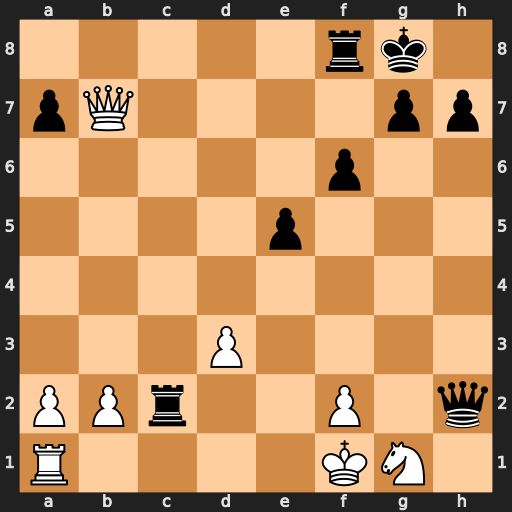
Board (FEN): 5rk1/pQ4pp/5p2/4p3/8/3P4/PPr2P1q/R4KN1
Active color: w
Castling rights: -
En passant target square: -
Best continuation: Qb3+ Kh8 Qxc2